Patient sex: M
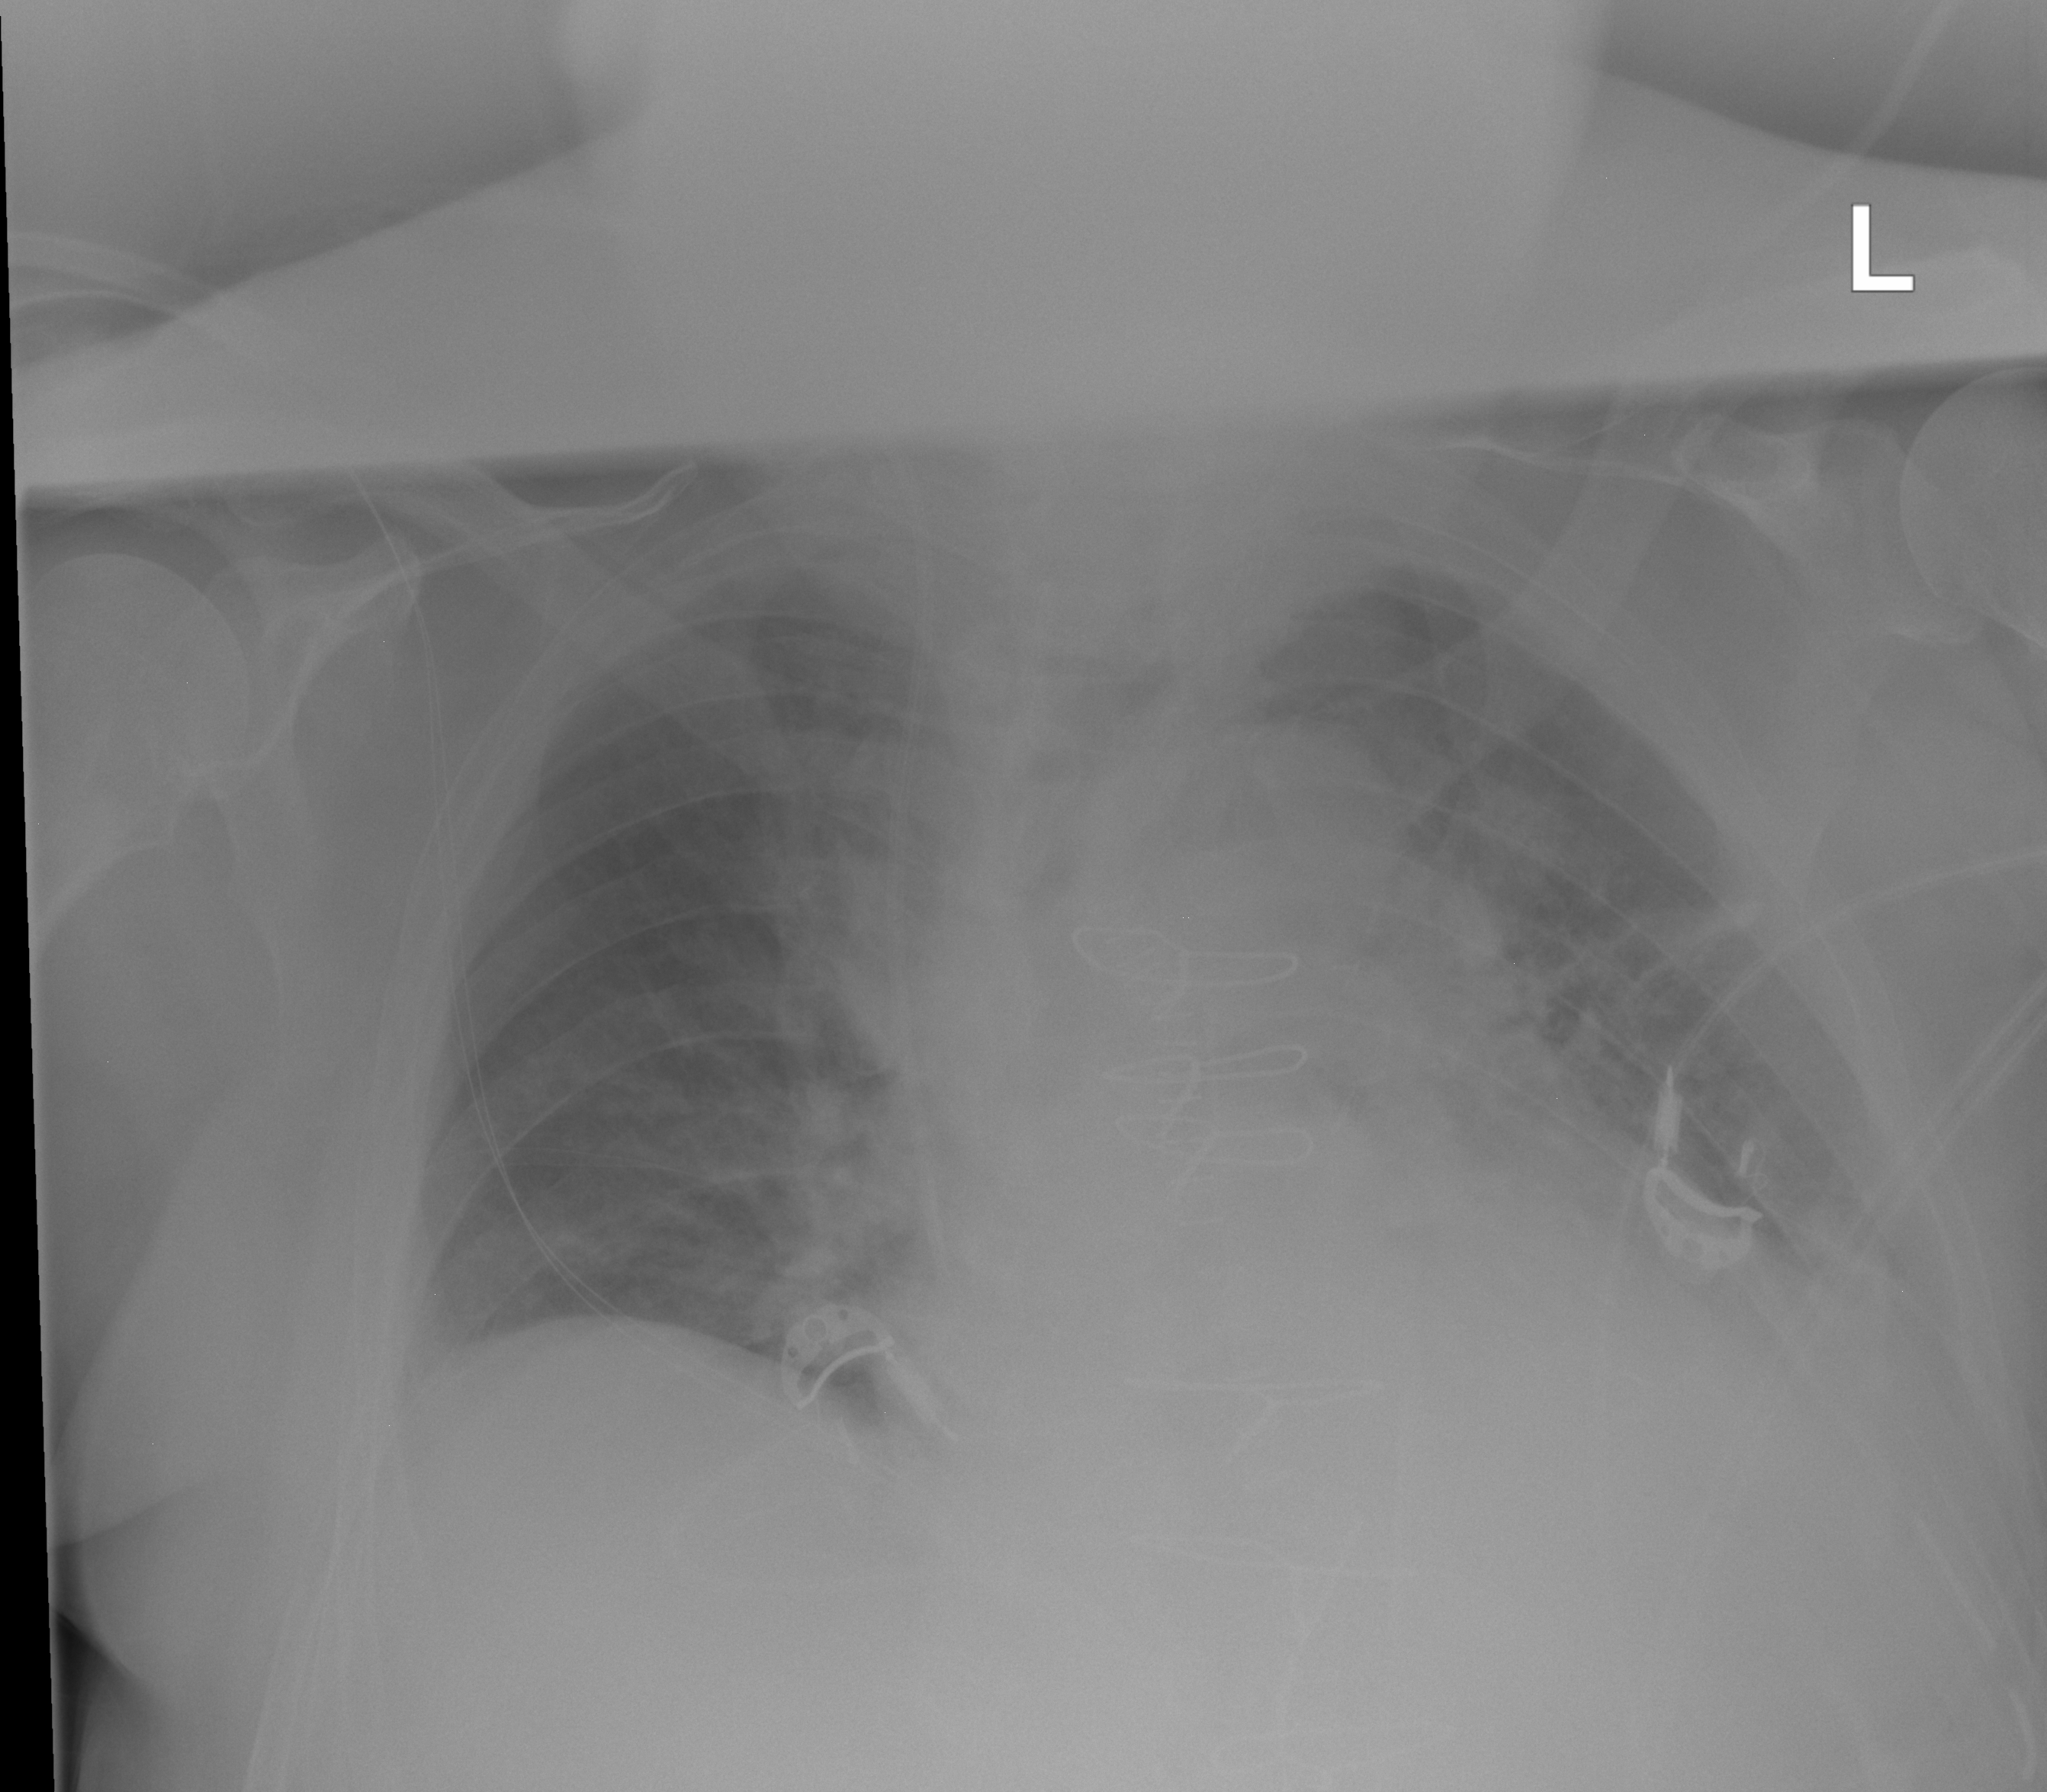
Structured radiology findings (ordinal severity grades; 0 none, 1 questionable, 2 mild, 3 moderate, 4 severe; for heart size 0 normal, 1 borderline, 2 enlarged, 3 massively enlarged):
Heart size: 2
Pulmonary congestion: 3
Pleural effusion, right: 0
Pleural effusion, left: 2
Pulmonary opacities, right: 0
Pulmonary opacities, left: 0
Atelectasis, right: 0
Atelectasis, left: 2